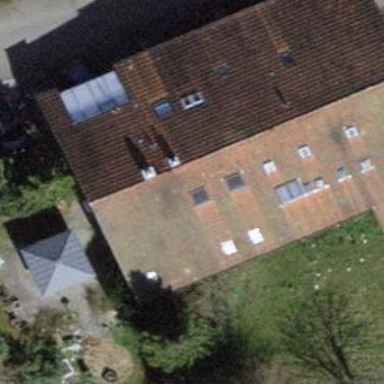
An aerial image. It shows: Building with tiled roof.